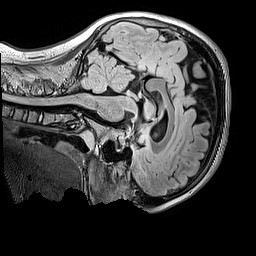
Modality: FLAIR
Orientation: sagittal
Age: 12
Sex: male
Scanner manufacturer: siemens
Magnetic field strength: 3 T
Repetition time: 5 s
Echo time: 0.388 s